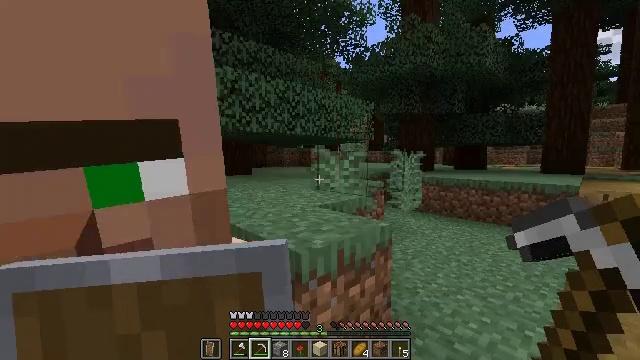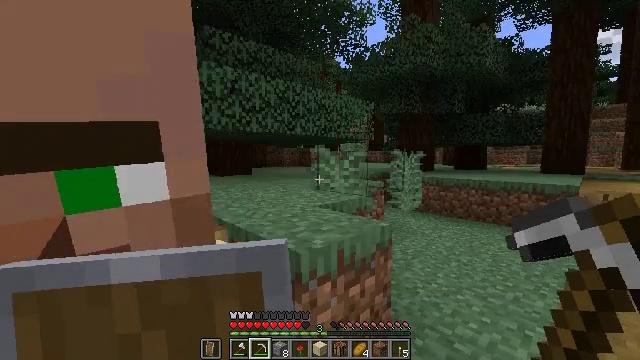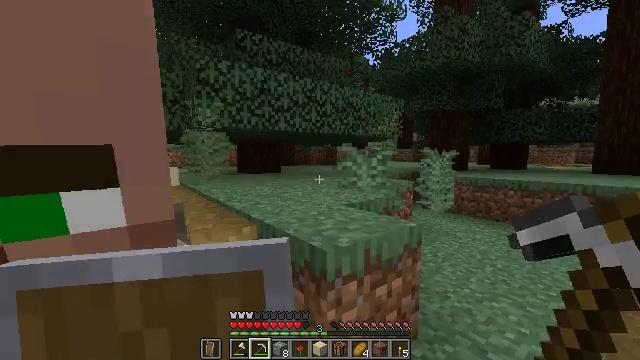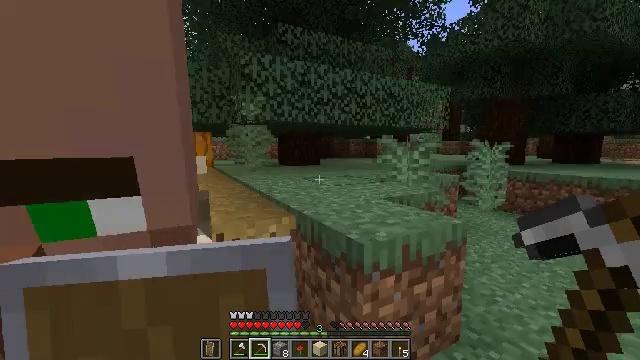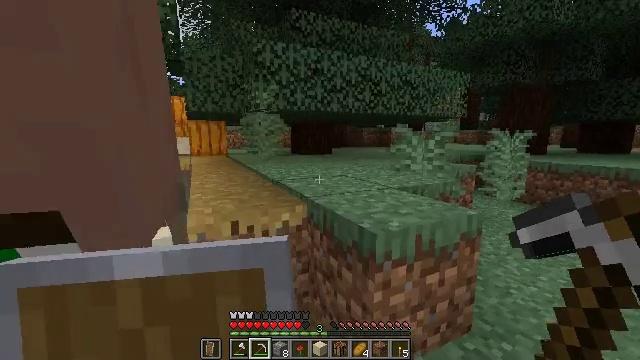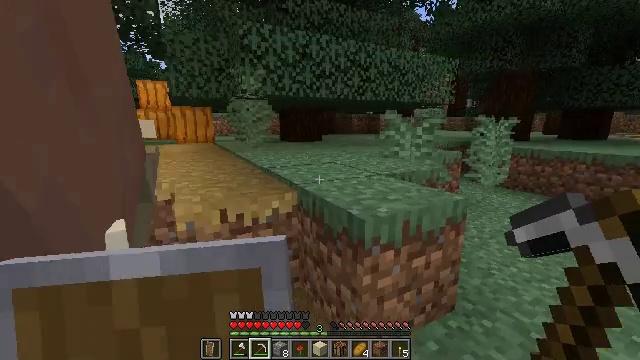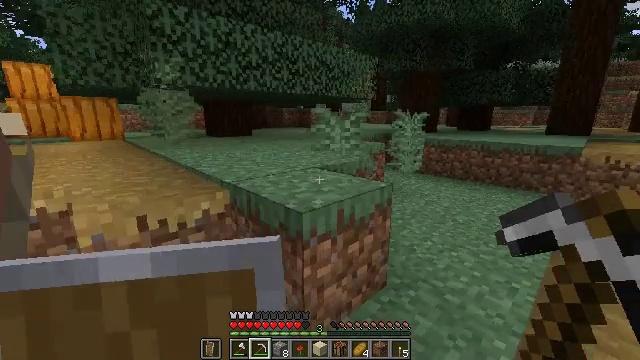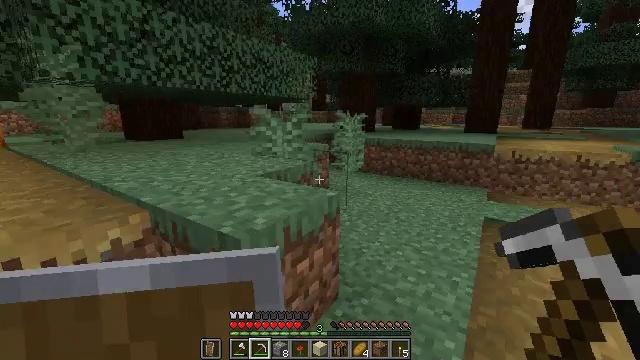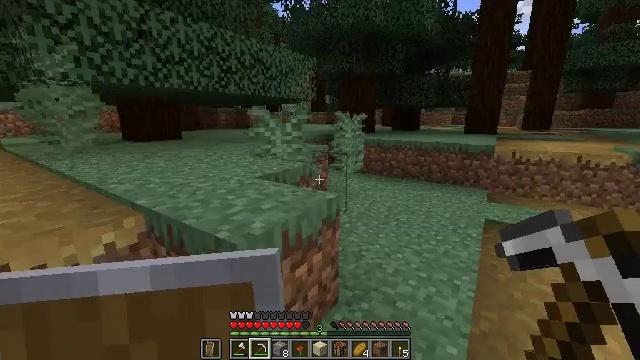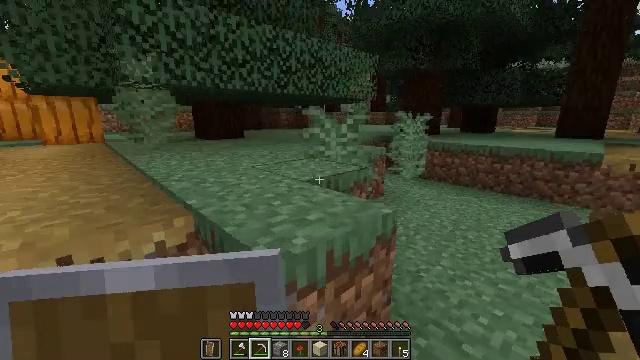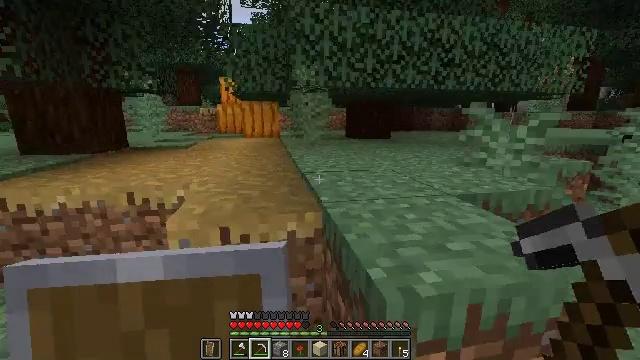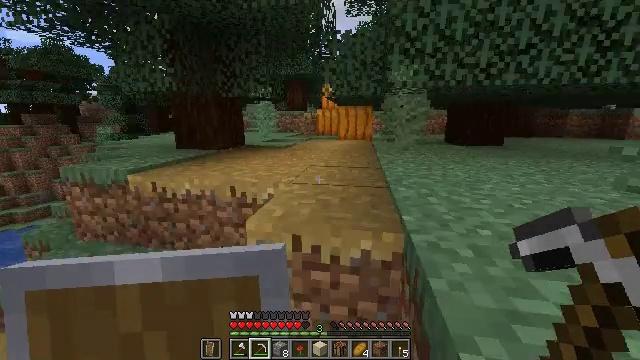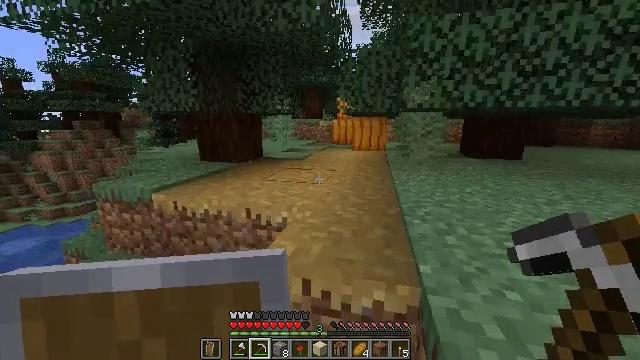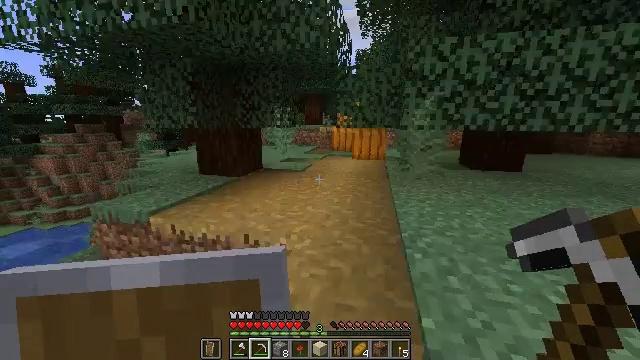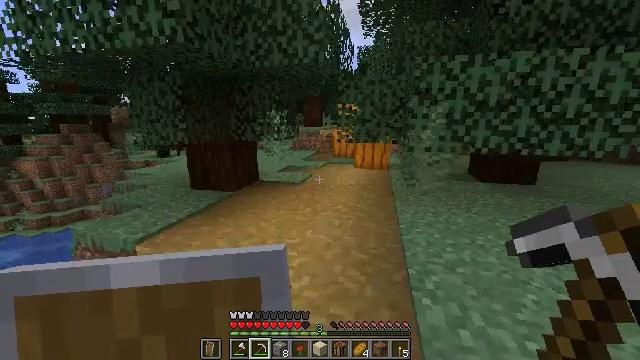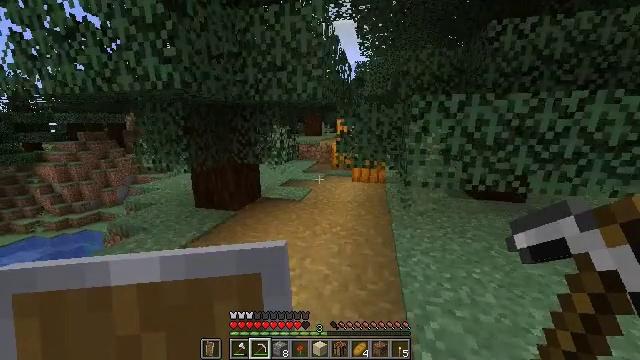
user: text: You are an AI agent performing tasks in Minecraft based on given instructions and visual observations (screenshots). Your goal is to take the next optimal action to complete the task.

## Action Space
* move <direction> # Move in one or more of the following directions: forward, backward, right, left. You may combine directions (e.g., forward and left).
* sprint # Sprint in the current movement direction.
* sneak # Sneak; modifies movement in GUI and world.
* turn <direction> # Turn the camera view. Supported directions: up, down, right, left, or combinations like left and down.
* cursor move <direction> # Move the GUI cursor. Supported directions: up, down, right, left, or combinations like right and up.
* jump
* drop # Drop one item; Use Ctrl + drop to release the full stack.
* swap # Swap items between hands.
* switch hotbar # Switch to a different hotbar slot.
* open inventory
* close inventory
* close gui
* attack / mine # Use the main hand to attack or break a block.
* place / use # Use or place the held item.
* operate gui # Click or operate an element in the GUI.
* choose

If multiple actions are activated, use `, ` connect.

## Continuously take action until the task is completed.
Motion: motion action
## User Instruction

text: Gather spruce leaves to collect foliage.
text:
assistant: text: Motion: no_op
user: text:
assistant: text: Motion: turn left
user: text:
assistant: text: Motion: turn left and down
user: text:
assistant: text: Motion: turn left and down
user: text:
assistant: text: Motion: turn right and down
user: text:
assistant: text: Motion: move forward, turn right and down
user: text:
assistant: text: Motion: move forward, turn right
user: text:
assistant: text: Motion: move forward
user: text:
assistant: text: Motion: move forward, turn left
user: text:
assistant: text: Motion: move forward, sprint, turn left
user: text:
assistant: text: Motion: move forward, sprint, turn left
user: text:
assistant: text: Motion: move forward, sprint, turn left, jump
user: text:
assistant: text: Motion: move forward, sprint, jump
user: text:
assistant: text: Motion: move forward, sprint, jump
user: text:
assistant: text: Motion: move forward, sprint, jump
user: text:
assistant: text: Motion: move forward, sprint, jump
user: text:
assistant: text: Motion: move forward, sprint
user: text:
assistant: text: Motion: move forward, sprint
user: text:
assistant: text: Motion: move forward, sprint
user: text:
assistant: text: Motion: move forward, sprint
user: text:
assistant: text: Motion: move forward, sprint
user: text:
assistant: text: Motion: move forward, sprint
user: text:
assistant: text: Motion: move forward, sprint
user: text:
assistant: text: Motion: move forward, sprint
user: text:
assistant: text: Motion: move forward, sprint
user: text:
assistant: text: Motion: move forward and move left, sprint
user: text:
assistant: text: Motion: move forward and move left, sprint
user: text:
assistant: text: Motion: move forward and move left, sprint
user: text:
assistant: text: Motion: move forward and move left, sprint
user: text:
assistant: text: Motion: move forward, sprint